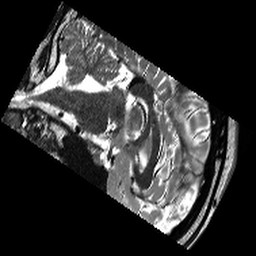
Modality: T2w
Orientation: sagittal
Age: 30
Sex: male
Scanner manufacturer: siemens
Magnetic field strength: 3 T
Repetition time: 13.15 s
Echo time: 0.082 s